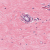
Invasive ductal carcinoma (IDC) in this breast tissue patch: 0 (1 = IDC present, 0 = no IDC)